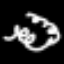
Label: squiggle